Question: I am working on an android app. It was working correctly before but then I had to re-install my machine and I lost my debug.keystore. So I generated a new api key for the new debug.keystore but now I see map but with small grey boxes over the map. Any idea why this is happening and how to get rid of these boxes? BTW I am developing on a linux machine, Ubuntu 10.04 to be exact.

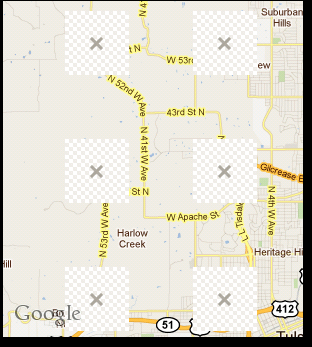
Answer: The common suggestion that I have got is to dont use setStreeView(true) and setSatellite(true) together. Some have even suggested not to use setStreetView(true) altogether. But my code was working okay before. I had to reinstall my machine and therefore installed android SDK and other components afresh. So my guess is that this is an issue with some specific version But I have found out that this problem occurs specific revision of 2.2 - in my case Android SDK Platform 2.2, revision 3. I have tried running same code on 2.3 and it works correctly i.e no grey boxes.